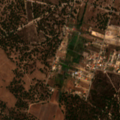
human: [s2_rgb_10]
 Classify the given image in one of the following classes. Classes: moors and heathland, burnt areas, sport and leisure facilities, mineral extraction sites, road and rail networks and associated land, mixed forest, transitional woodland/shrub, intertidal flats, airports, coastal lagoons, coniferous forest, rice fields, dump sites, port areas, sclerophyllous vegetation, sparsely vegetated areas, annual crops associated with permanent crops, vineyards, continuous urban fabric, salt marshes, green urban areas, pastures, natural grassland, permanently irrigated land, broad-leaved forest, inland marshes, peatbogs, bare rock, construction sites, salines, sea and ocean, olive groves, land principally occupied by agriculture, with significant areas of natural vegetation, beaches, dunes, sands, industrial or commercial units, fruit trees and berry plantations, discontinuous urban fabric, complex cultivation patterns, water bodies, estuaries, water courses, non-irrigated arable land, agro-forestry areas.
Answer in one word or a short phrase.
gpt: discontinuous urban fabric, complex cultivation patterns, broad-leaved forest, mixed forest, transitional woodland/shrub